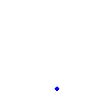
Particle: pion